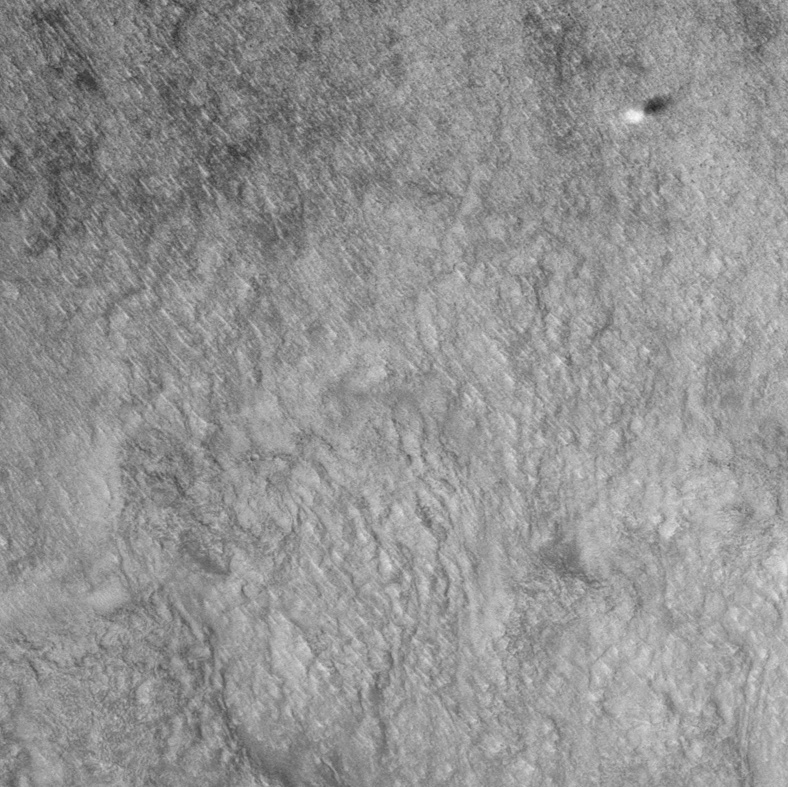
Label: dustdevil